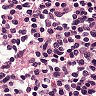
Metastatic tissue present: no